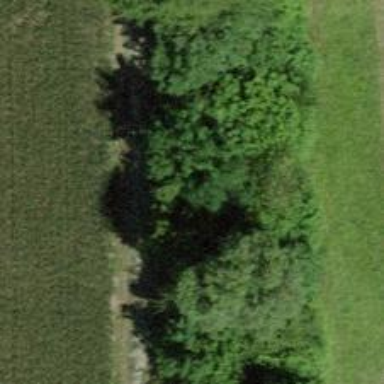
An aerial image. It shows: Hedge acting as barrier.